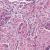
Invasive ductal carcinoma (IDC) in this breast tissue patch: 1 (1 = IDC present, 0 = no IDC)